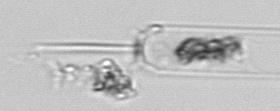
Label: Ditylum_brightwellii